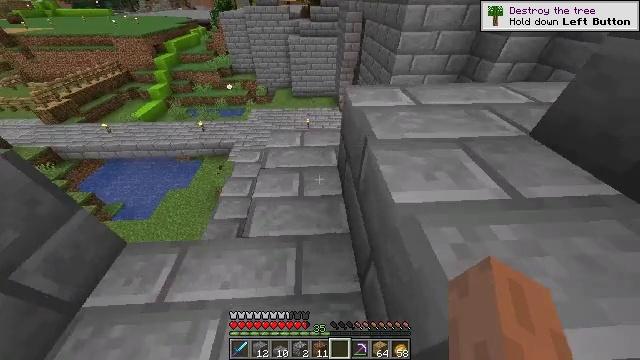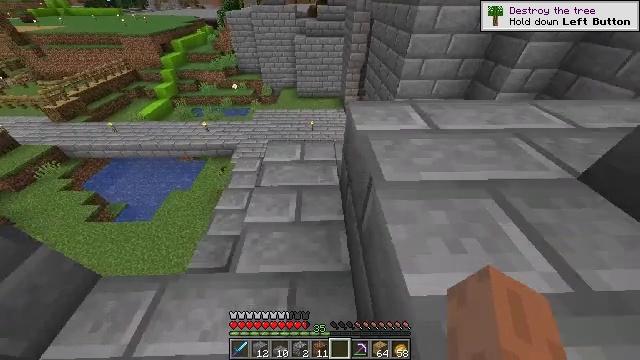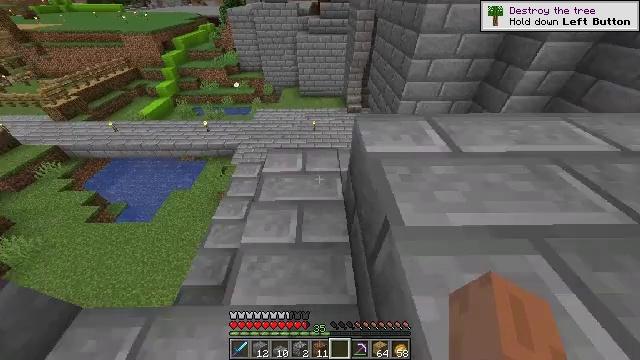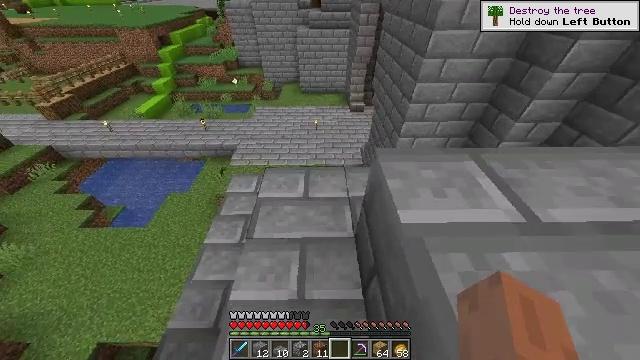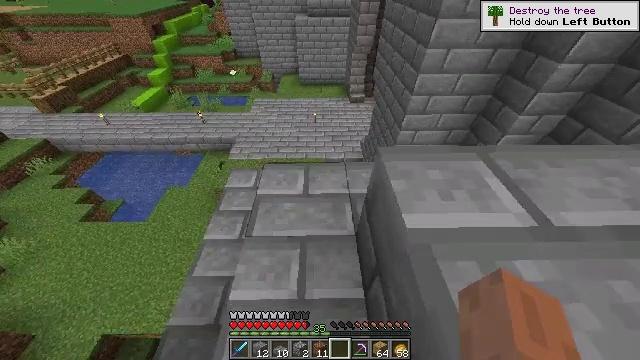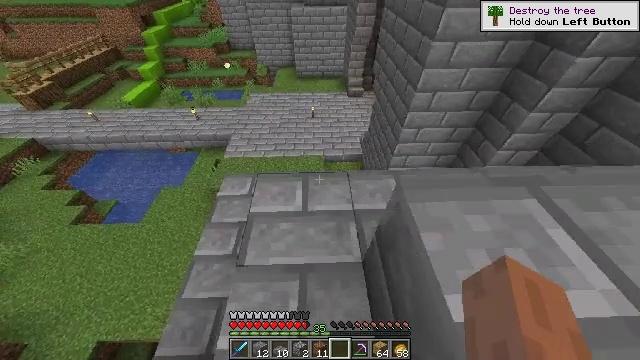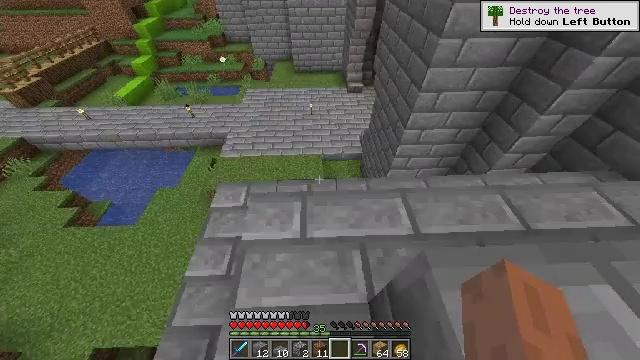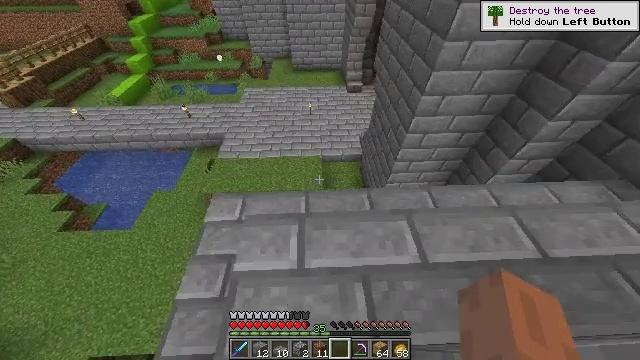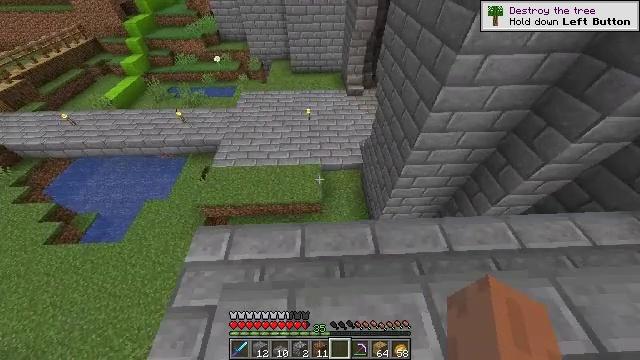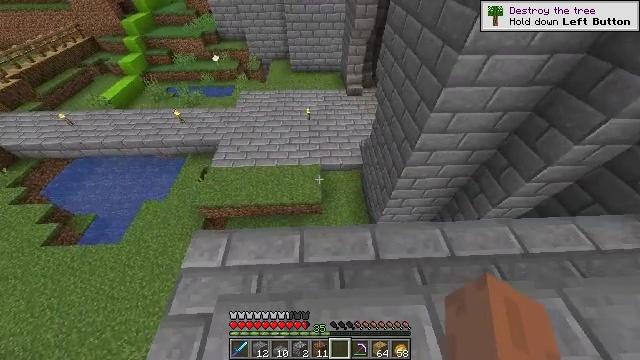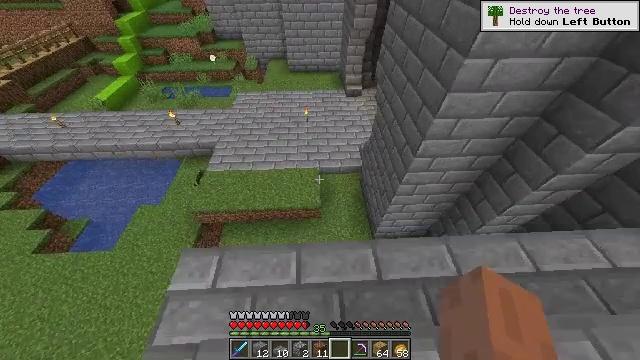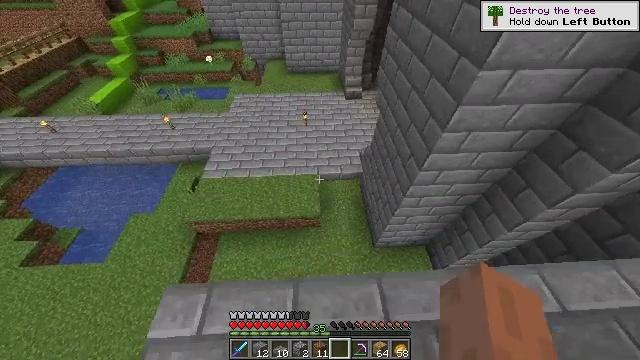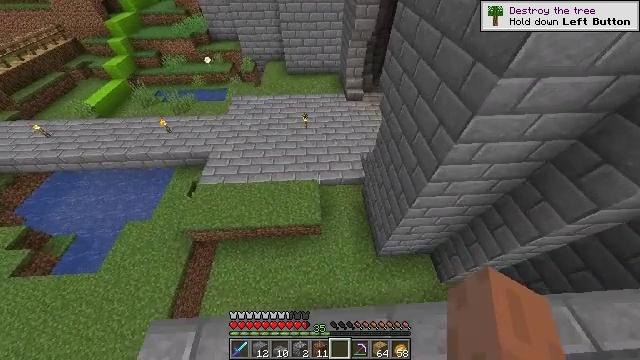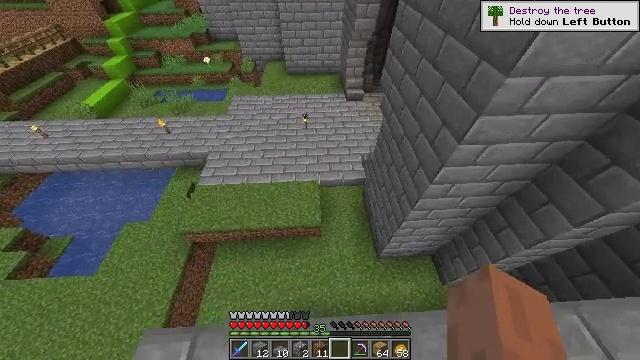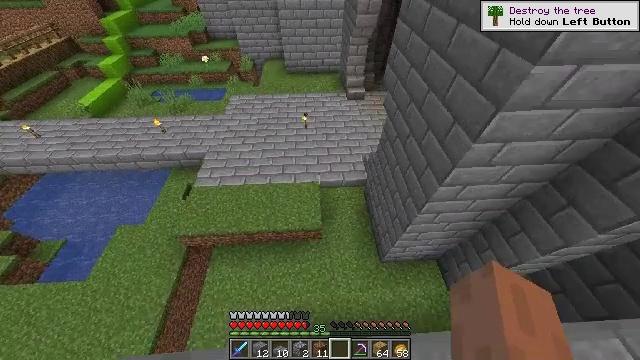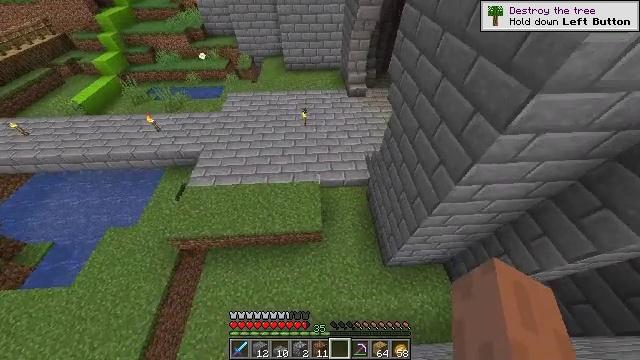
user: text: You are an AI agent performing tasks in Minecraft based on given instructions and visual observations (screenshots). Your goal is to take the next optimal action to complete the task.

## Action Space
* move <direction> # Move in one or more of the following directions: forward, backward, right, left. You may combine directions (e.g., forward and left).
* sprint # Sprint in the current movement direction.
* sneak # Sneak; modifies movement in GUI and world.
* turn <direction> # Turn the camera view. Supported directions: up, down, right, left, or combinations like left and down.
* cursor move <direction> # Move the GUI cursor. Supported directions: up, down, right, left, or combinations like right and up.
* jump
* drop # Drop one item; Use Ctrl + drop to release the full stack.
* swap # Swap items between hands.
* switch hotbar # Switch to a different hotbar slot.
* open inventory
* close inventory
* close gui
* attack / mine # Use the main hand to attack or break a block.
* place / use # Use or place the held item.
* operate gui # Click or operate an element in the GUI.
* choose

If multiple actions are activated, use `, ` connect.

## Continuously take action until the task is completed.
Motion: motion action
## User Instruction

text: Put the necessary items in the crafting grid to make an observer.
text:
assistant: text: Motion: move forward, turn left
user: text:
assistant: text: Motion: move forward
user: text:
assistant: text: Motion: move forward, turn down
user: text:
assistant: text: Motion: move forward, turn down
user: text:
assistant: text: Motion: move forward, turn down
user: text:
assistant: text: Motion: move forward, turn down
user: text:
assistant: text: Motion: move forward
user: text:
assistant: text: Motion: move forward
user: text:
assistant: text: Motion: move forward
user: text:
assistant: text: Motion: move forward
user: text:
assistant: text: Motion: move forward
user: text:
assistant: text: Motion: move forward
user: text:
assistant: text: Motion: move forward
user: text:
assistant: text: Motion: move forward
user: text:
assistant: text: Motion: move forward
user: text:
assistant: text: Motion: move forward
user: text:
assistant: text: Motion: move forward, turn left and up
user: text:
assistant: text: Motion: move forward, turn up
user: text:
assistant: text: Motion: move forward, turn left and up
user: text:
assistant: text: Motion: move forward, turn left and up
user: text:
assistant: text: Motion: move forward
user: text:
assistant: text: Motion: move forward, turn right and down
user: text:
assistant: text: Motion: move forward, turn right and up
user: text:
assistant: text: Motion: move forward, turn right and up
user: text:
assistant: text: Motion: move forward and move right, turn right and up
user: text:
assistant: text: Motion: move forward and move right, turn right and up
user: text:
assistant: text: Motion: move forward and move right, turn right and up
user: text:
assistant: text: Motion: move forward and move right, turn right
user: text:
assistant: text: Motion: move forward and move right
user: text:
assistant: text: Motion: move forward and move right